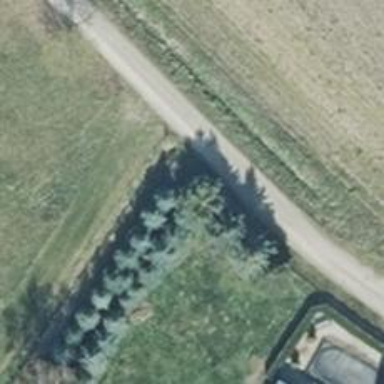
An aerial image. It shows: Evergreen needle-leaved tree.